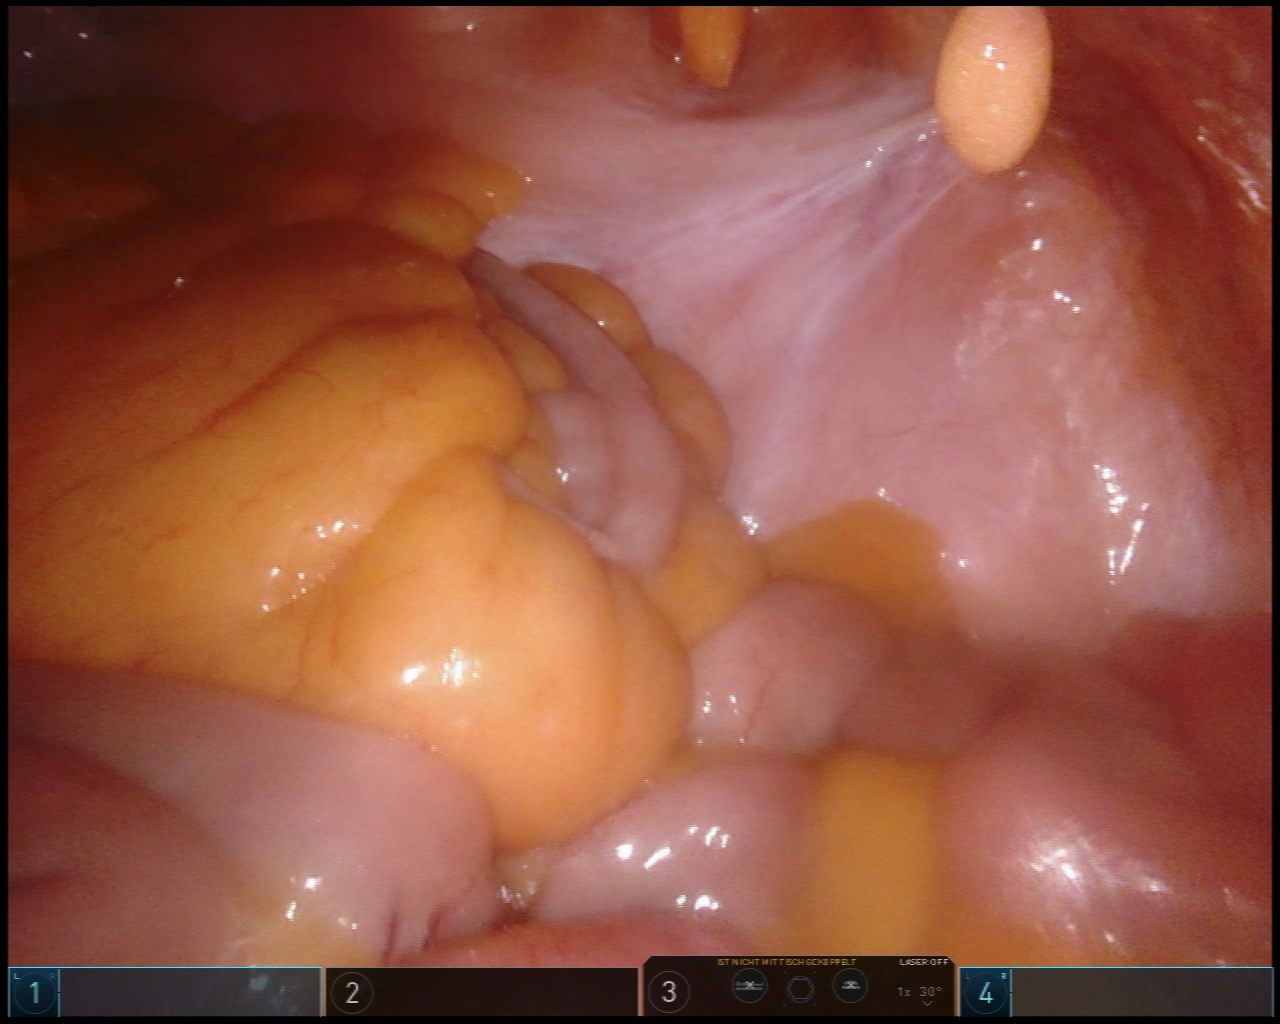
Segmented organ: small_intestine
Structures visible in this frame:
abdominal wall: yes
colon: yes
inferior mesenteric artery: no
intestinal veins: no
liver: no
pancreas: no
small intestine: yes
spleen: no
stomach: no
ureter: no
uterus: no
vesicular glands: no